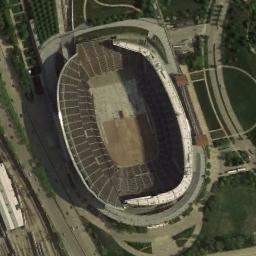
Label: stadium